Question: I'm following the tutorial for adding grabkit to my project here:
<URL>
and it asks me to add some seetings to header search paths. However, I can't seem to get the screen that they have after clicking everything that I can. What am I missing?

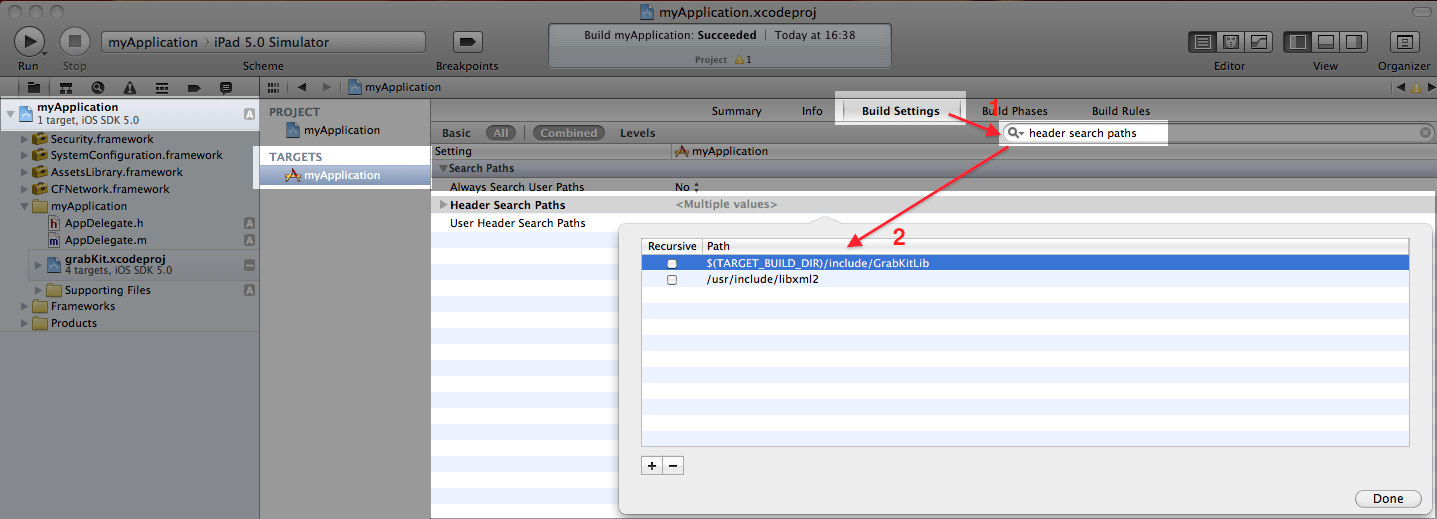
Answer: Try double clicking where it says '<Multiple values>'.